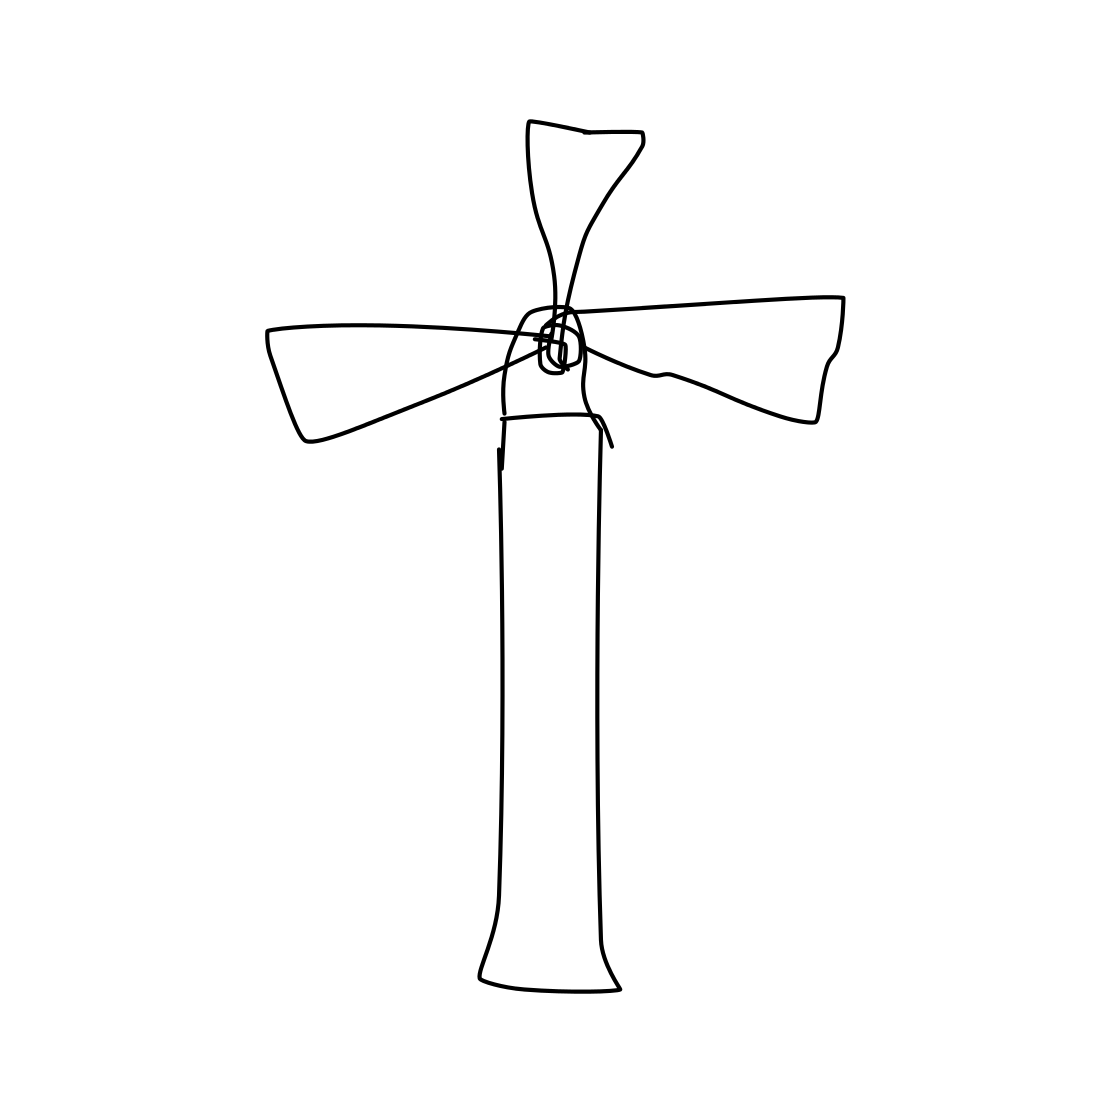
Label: windmill